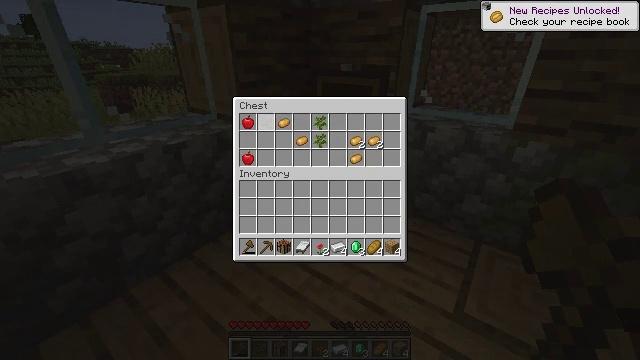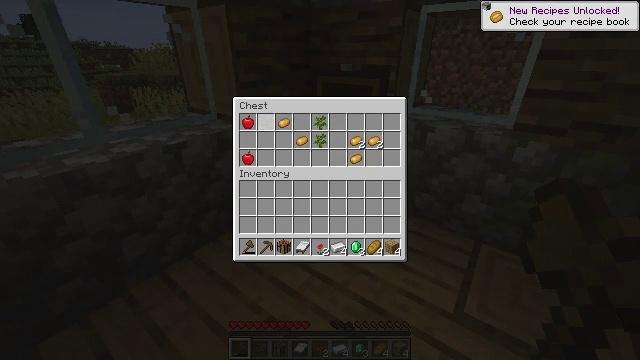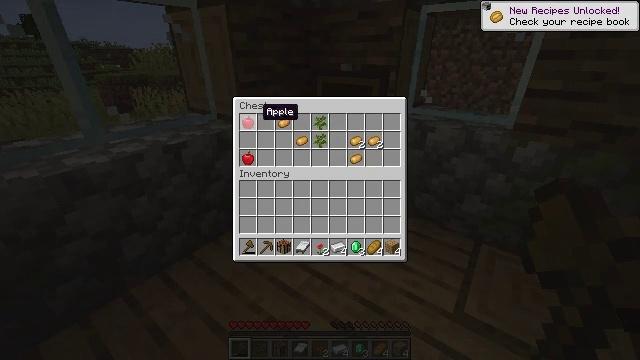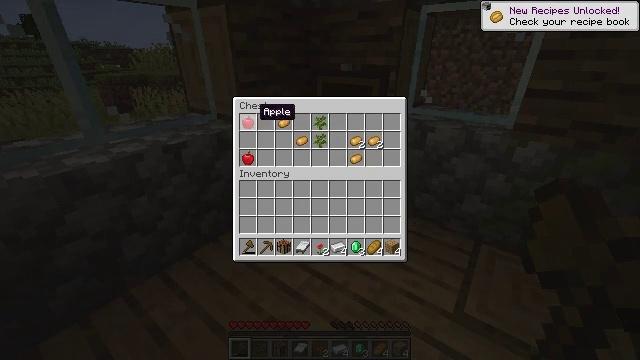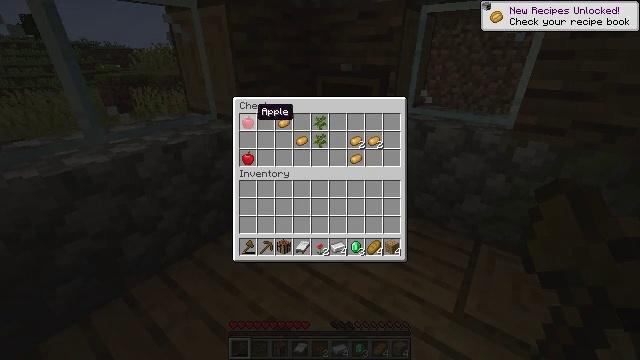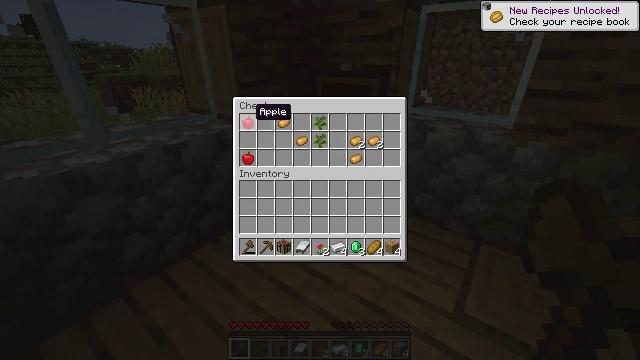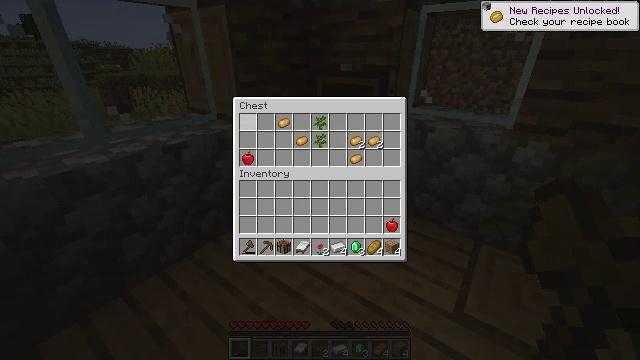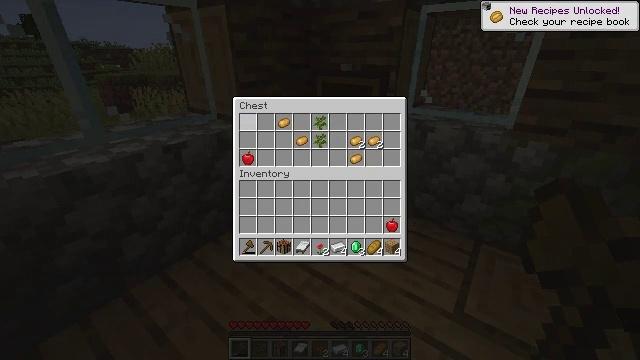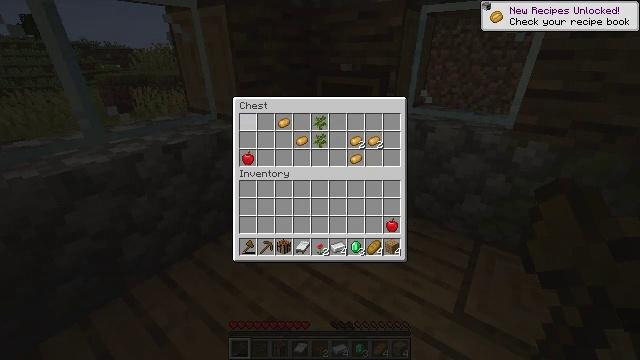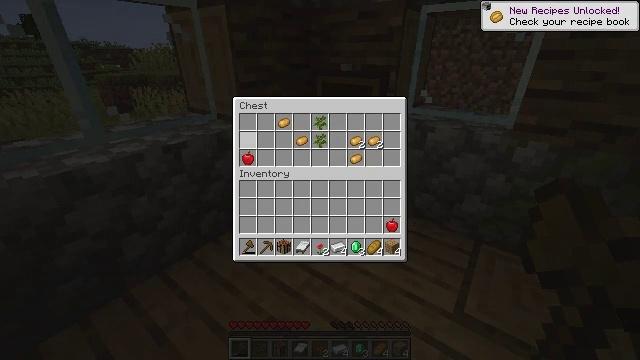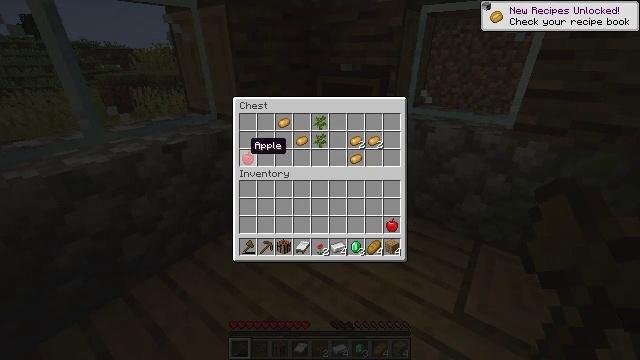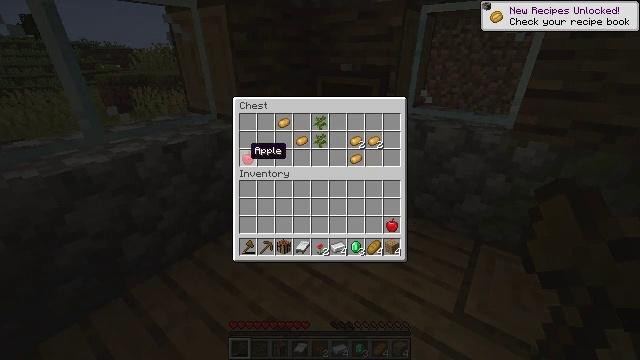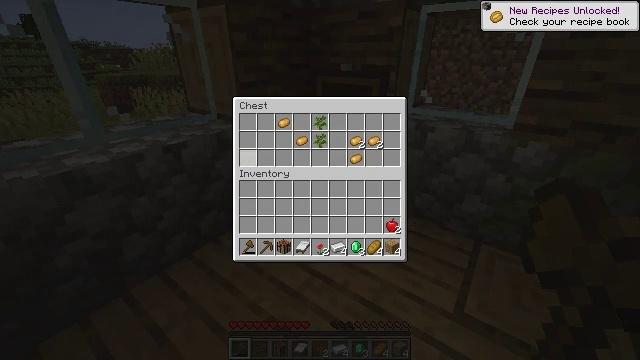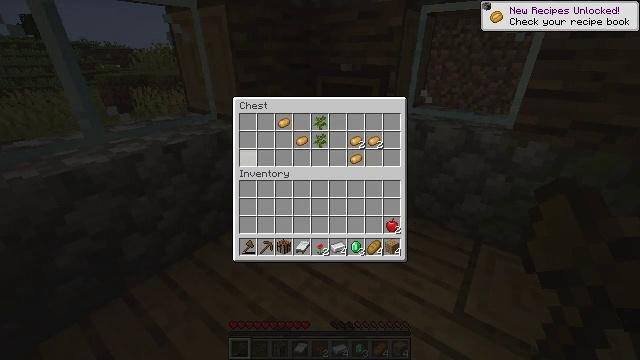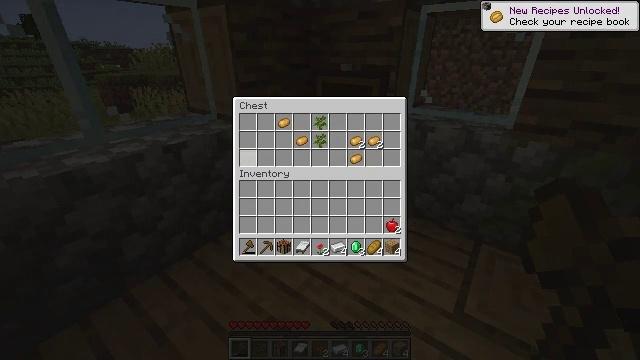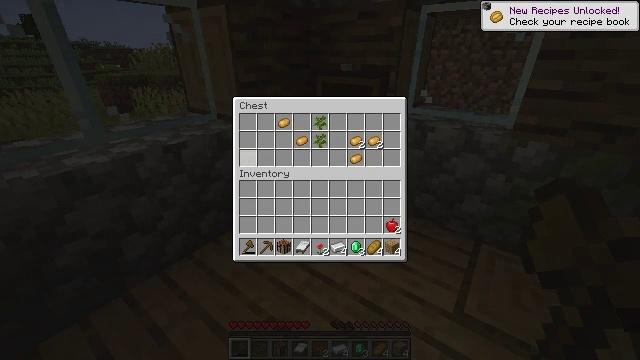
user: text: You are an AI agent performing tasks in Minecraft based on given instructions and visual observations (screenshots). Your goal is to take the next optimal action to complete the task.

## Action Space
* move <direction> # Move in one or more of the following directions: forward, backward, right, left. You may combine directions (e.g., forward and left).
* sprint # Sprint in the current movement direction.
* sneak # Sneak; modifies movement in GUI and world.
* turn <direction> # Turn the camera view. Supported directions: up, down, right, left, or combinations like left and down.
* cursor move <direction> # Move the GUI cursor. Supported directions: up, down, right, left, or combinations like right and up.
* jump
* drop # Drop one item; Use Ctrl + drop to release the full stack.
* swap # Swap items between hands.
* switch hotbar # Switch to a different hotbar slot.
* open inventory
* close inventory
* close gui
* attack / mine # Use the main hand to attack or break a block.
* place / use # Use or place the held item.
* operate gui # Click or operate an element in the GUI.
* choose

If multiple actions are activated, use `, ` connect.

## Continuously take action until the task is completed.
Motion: motion action
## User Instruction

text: Combine wheat on the crafting table to make bread.
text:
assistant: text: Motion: sneak
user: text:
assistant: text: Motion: sneak
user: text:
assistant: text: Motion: sneak
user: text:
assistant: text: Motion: sneak
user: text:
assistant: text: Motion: sneak
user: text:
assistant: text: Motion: sneak, operate gui
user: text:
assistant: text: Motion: sneak, operate gui
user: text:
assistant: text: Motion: sneak, operate gui
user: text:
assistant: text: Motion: sneak, cursor move down
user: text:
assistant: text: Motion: sneak, cursor move down
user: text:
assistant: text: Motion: sneak
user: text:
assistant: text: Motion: sneak, operate gui
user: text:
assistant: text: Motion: sneak, operate gui
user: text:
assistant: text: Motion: sneak, operate gui
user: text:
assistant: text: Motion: sneak
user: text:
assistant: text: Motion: sneak, cursor move right and up
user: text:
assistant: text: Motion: sneak, cursor move right and up
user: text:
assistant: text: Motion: sneak
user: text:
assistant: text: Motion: sneak
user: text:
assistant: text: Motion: sneak, cursor move right
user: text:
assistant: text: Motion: sneak, cursor move right
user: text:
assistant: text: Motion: sneak, cursor move right
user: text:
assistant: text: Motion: sneak
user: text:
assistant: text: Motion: sneak
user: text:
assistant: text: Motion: sneak
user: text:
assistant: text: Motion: sneak
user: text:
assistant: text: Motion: sneak
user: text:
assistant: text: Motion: sneak
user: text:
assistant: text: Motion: sneak
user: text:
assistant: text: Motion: sneak